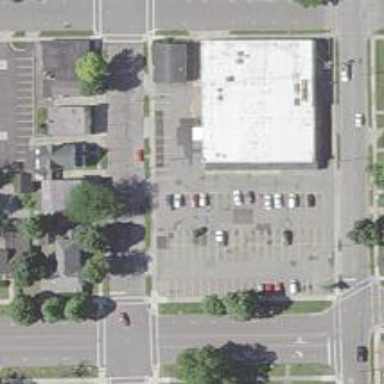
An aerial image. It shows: Supermarket.